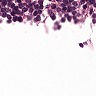
Metastatic tissue present: no